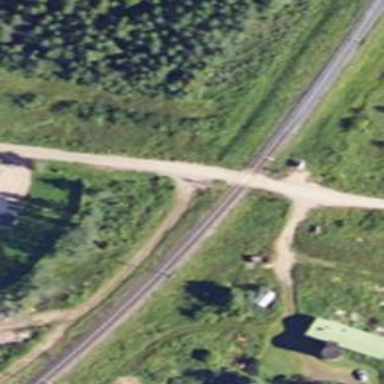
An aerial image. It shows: Level crossing with light signals and saltire markings.